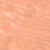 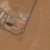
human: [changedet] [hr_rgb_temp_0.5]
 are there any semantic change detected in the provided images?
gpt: Some houses and a road were realized.